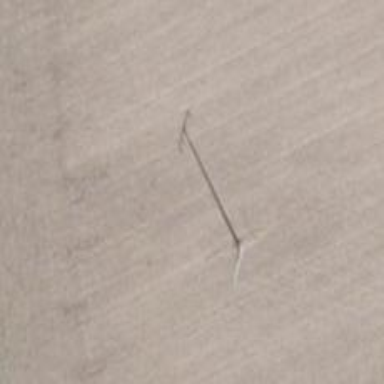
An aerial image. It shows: Minor power line.